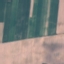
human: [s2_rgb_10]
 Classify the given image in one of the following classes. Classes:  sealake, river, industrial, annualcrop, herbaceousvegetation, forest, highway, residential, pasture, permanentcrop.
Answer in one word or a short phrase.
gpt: AnnualCrop